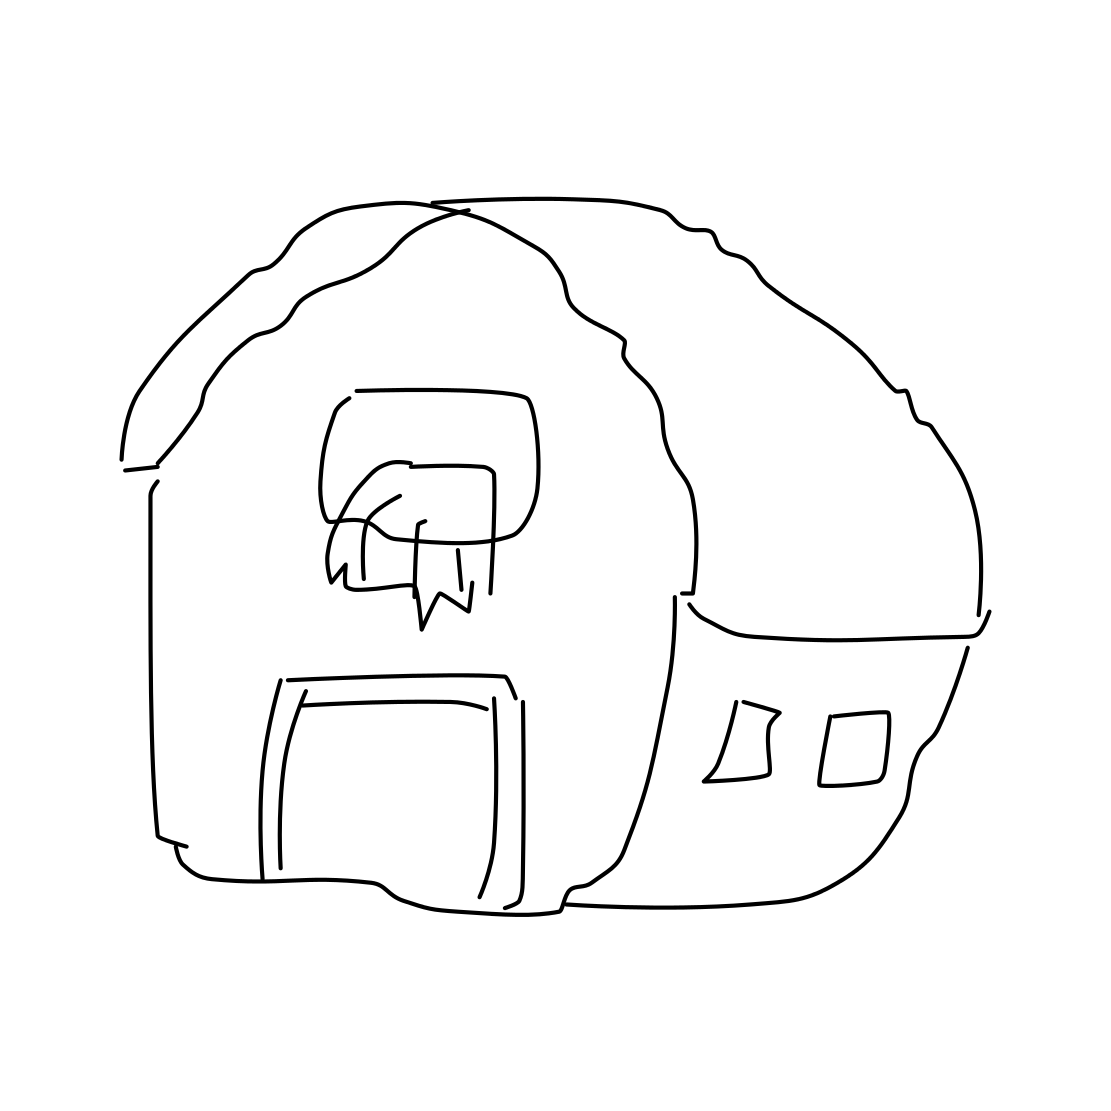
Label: barn